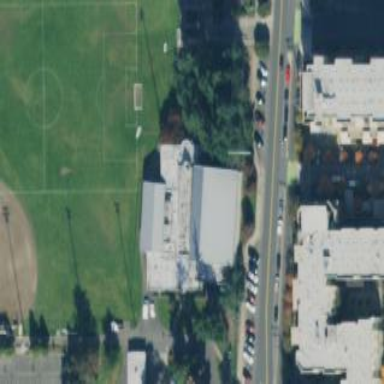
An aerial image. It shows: Community centre building.